Interaction volume radius: 10 \u00c5
Interaction volume height: 25 \u00c5
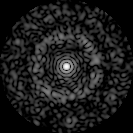
Disorder parameter: 0.8285